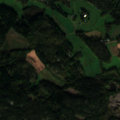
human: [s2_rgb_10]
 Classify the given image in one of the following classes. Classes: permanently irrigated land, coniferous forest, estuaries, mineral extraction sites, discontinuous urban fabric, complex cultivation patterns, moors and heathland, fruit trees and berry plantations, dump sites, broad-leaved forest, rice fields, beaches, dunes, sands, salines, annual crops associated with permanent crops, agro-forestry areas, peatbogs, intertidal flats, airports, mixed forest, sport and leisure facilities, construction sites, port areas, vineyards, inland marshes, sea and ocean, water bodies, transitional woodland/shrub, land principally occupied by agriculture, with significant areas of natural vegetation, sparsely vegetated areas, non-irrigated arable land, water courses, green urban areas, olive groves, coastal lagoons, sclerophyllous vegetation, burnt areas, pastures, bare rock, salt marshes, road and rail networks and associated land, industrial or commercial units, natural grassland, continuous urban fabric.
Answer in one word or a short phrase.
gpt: land principally occupied by agriculture, with significant areas of natural vegetation, coniferous forest, mixed forest